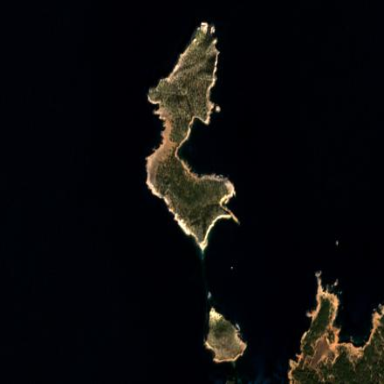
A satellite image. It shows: Island with natural coastline.